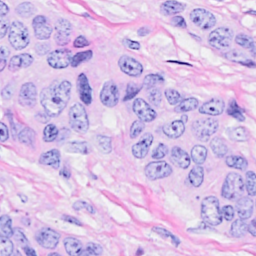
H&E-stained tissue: Breast